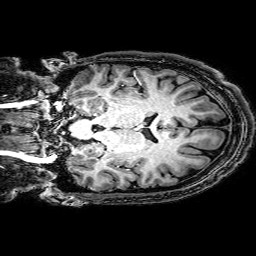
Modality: T1w
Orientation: coronal
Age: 27
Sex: male
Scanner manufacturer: philips
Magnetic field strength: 3 T
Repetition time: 0.009 s
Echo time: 0.0035 s